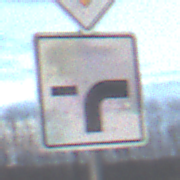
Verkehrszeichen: VerlaufVorfahrtsstrasse9
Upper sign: Vorfahrtsstrasse
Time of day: SunriseSunset
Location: Outdoor (Nature)
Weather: PartlyCloudy
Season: NotSpecified
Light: Natural